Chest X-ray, PA view. Patient: 50 years old, sex M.
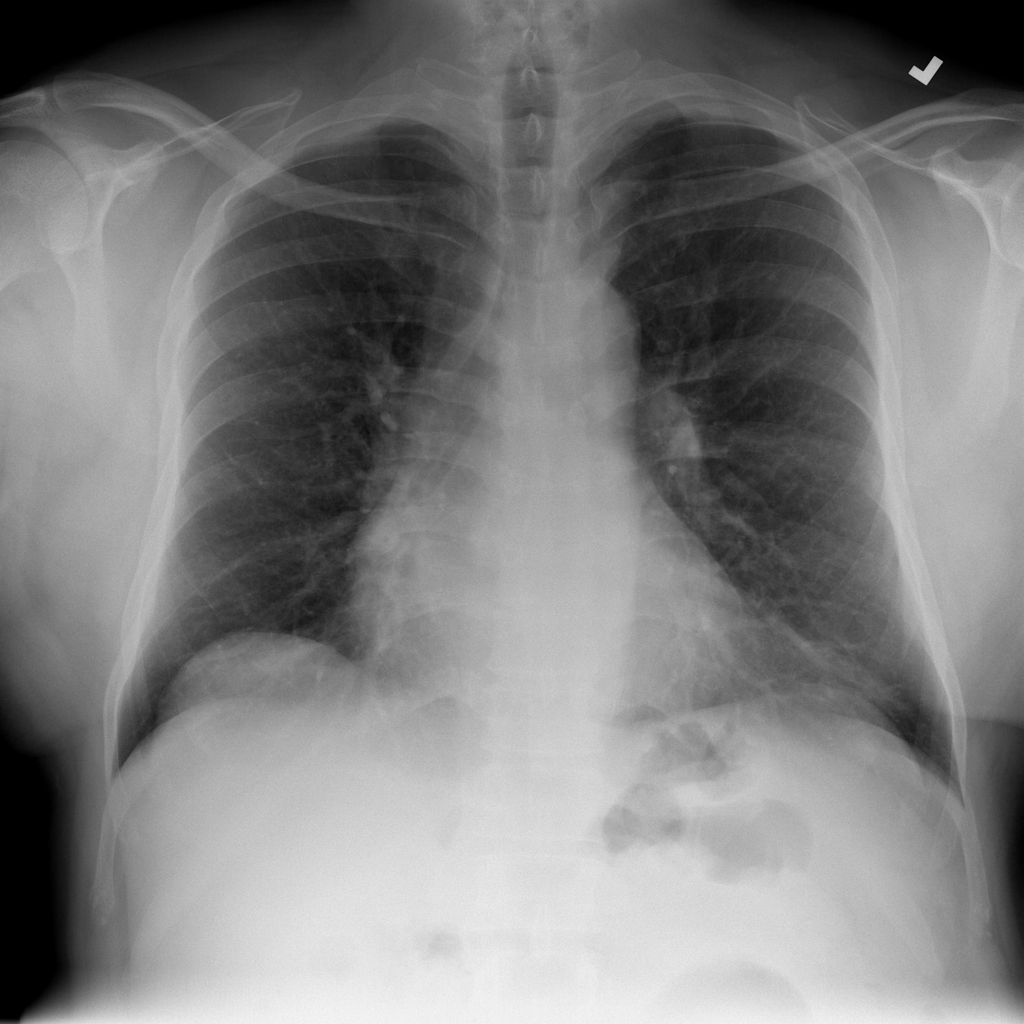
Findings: No Finding